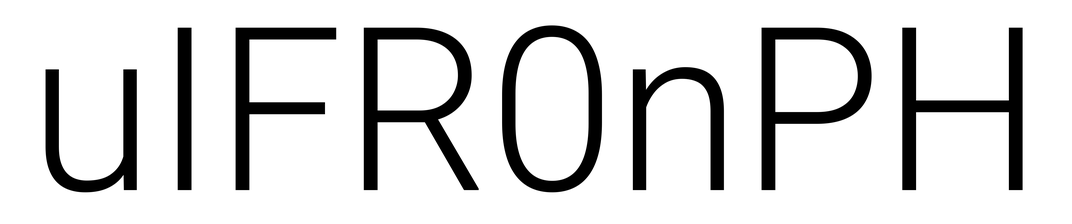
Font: Roboto_Light